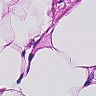
Metastatic tissue present: no